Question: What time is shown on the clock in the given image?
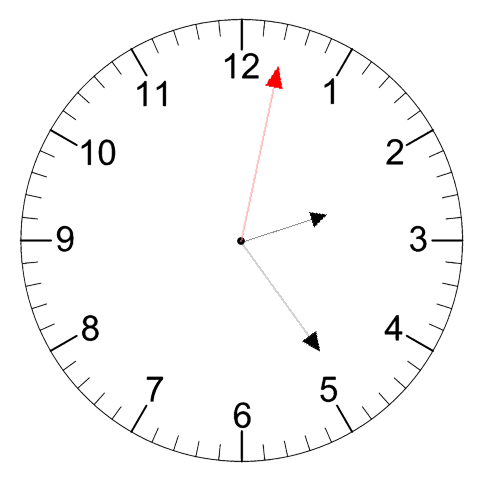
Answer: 02:24:02